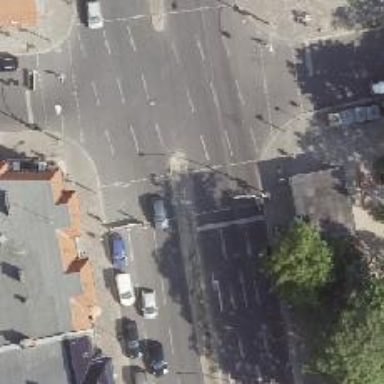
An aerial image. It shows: Footway located on traffic island.